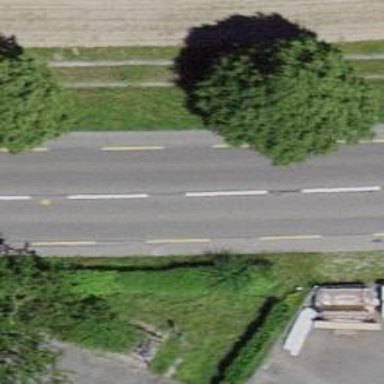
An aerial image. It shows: Secondary road with asphalt surface and designated cycle lane.